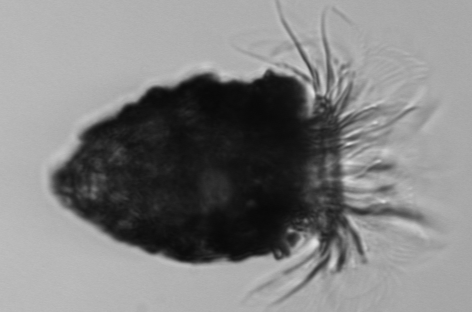
Label: Stenosemella_morphotype1